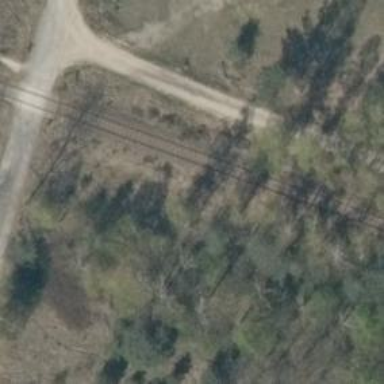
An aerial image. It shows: Railway signal.